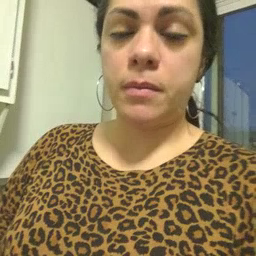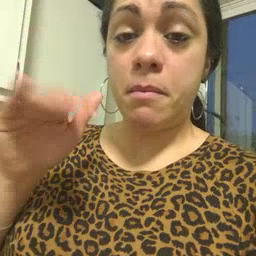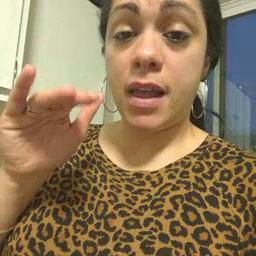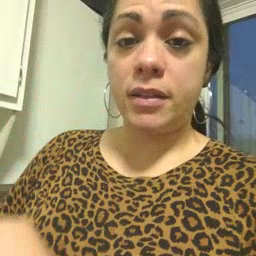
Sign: bye